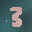
Label: 3